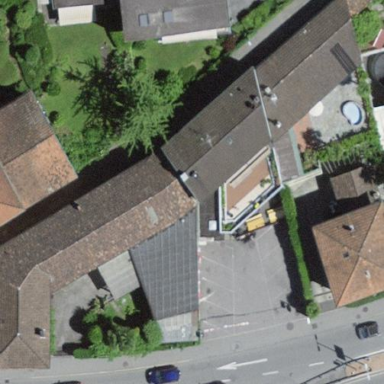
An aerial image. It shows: Building that is pub.